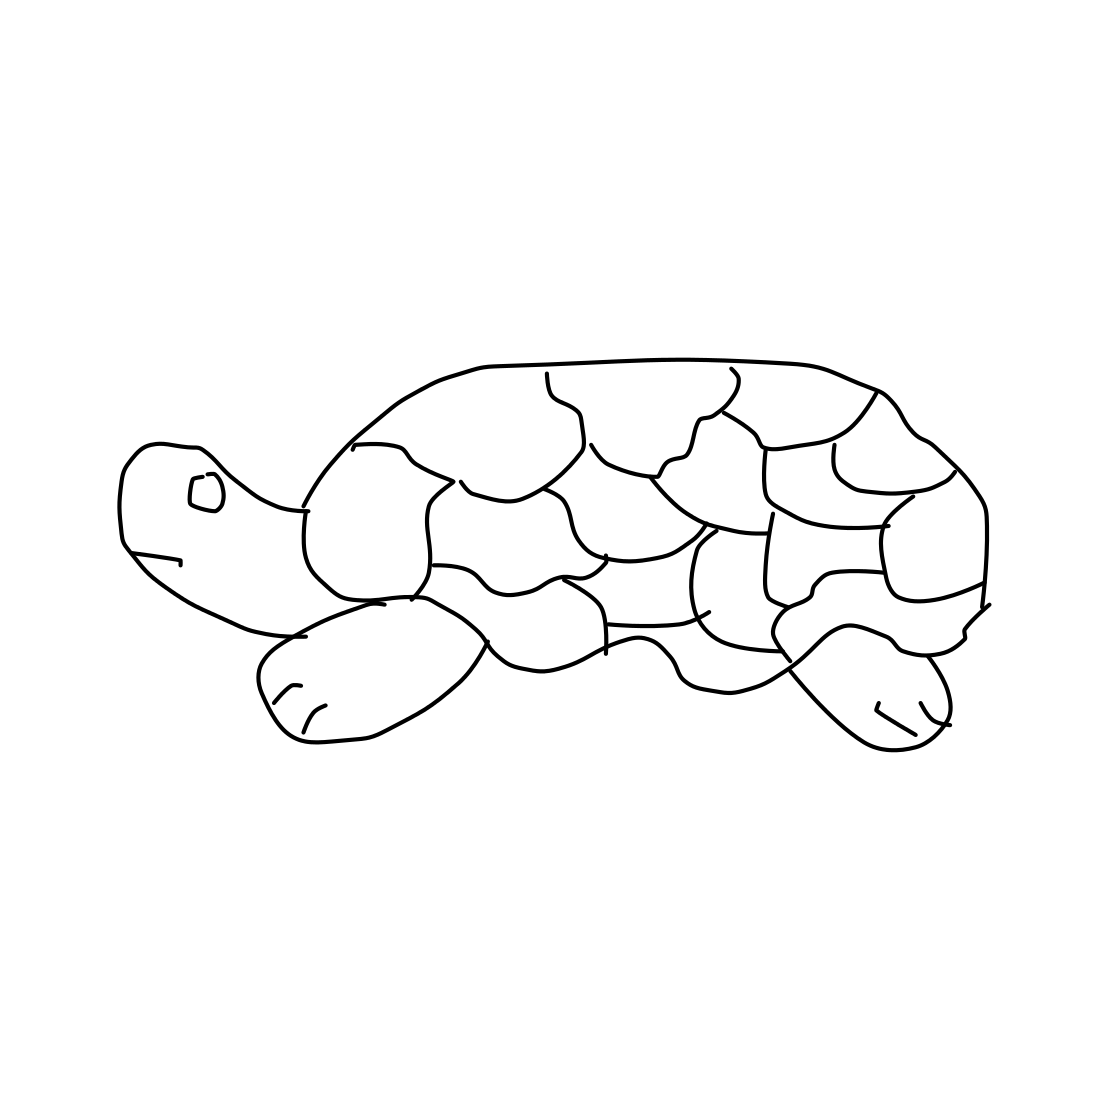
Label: sea turtle